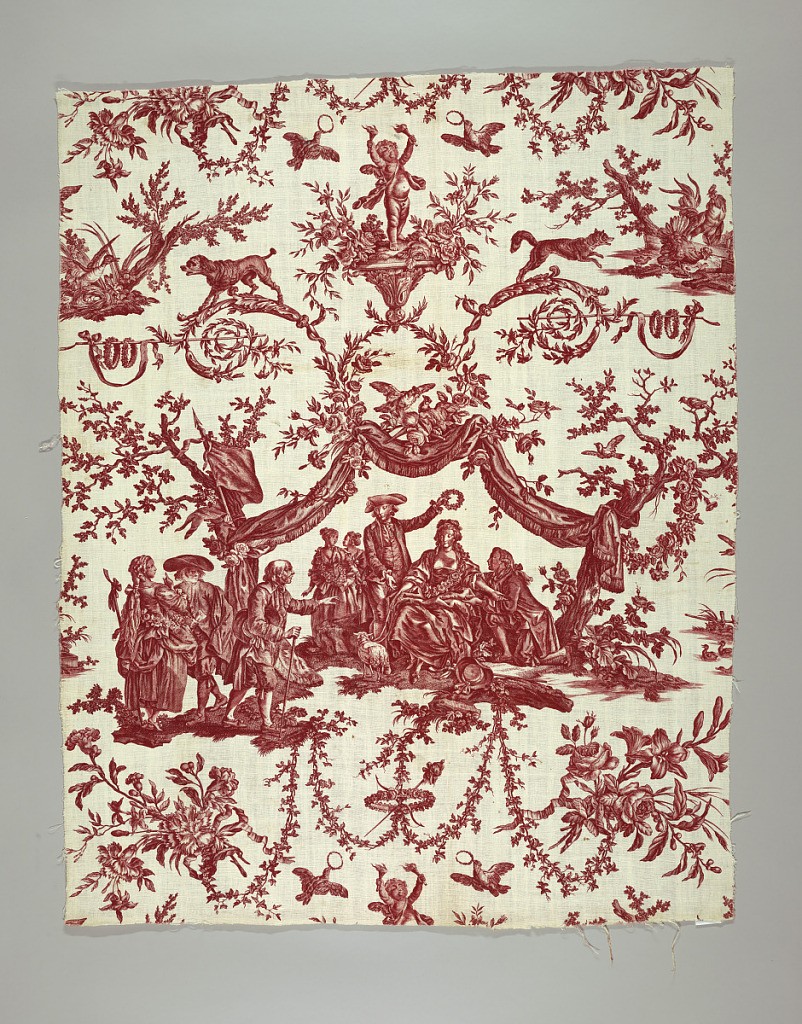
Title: La Couronnement de la Rosiere
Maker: Jean-Baptiste Huet, French, 1745 – 1811
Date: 1785–1790
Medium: cotton Technique: printed by engraved plate on plain weave
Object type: Textile
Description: Red and white toile with a scene of a seated woman being crowned with a circlet of roses by a man standing behind her while another man crouches next to her. She is holding a ribbon tied to a sheep. There are two other people behind them, and another group of three stands to the side. The scene is framed by a fringed canopy held by flowering rose vines. Above are acanthus scrolls with dogs and a putto standing on a pediment.